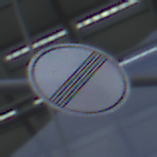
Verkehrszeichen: EndeSaemtlicherBegrenzungen
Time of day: SunriseSunset
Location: Outdoor (Urban)
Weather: PartlyCloudy
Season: NotSpecified
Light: Natural